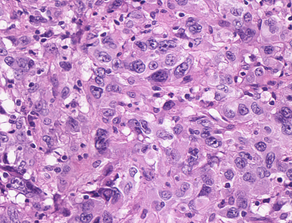
Tumor epithelial tissue: yes
Tumor-associated stroma tissue: no
Normal tissue: no